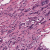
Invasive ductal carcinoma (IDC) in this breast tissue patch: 1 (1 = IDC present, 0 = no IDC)